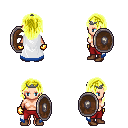
a pixel art fantasy rpg character, female body template, human, light skin, white trimmed cape, red pants, gold long hairstyle, iron tiara, gold gloves, brown shoes, shield, four views (front, back, left, right), 2x2 character sprite sheet, small pixel art, hard edges, no anti-aliasing